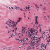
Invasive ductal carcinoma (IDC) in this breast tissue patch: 0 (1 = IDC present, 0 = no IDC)